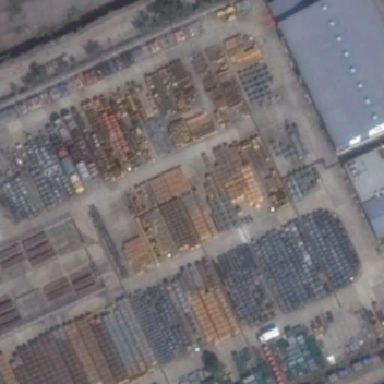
The factory has a compact container .